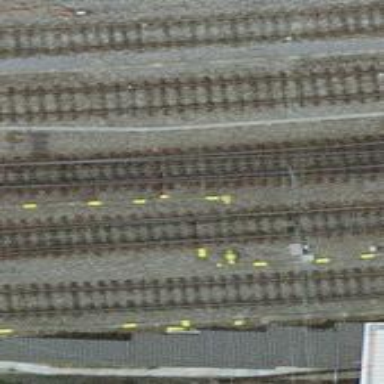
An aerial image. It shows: Single railway track with electrified contact line.